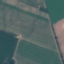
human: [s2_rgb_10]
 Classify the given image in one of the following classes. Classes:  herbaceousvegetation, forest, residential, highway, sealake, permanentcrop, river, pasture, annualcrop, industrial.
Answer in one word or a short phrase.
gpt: AnnualCrop